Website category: auto
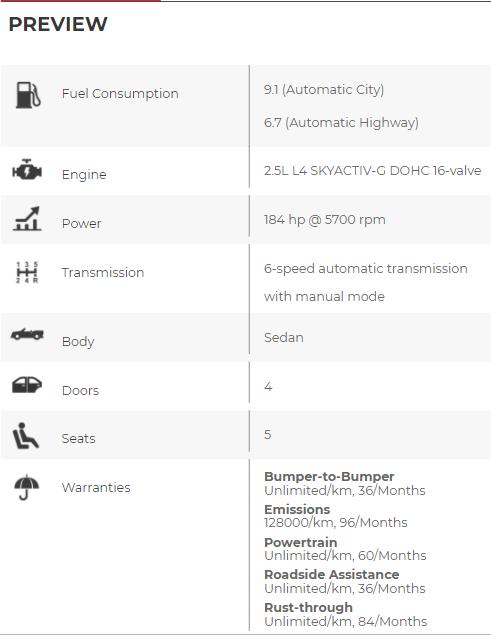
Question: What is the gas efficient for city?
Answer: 9.1 (Automatic City)

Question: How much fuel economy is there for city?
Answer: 9.1 (Automatic City)

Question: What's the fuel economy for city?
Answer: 9.1 (Automatic City)

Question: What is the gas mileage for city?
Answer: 9.1 (Automatic City)

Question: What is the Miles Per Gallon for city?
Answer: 9.1 (Automatic City)

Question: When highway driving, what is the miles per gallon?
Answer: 6.7 (Automatic Highway)

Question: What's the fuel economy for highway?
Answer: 6.7 (Automatic Highway)

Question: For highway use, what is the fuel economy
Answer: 6.7 (Automatic Highway)

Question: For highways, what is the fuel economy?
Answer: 6.7 (Automatic Highway)

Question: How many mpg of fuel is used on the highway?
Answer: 6.7 (Automatic Highway)

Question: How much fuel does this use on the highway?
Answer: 6.7 (Automatic Highway)

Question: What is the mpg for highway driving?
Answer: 6.7 (Automatic Highway)

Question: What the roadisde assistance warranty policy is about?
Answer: Unlimited/km, 36/Months

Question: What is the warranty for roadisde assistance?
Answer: Unlimited/km, 36/Months

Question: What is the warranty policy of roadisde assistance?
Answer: Unlimited/km, 36/Months

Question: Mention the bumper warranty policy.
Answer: Unlimited/km, 36/Months

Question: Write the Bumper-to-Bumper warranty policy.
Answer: Unlimited/km, 36/Months

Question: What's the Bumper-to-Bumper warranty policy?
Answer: Unlimited/km, 36/Months

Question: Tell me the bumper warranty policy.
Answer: Unlimited/km, 36/Months

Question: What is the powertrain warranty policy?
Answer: Unlimited/km, 60/Months

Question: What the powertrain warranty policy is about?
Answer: Unlimited/km, 60/Months

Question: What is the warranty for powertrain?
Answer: Unlimited/km, 60/Months